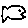
Label: fish